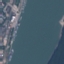
Land use / land cover: River